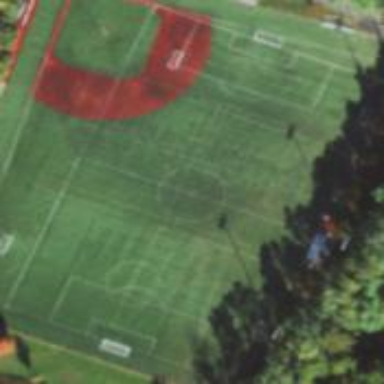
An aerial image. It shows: Soccer pitch for leisure land activities.